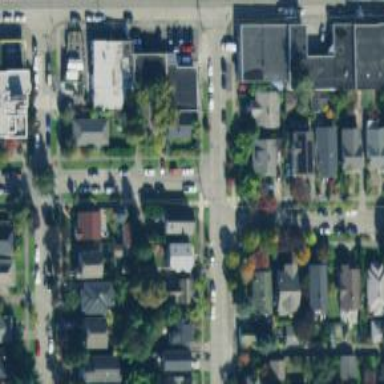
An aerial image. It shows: Residential road with asphalt surface and separate sidewalk.